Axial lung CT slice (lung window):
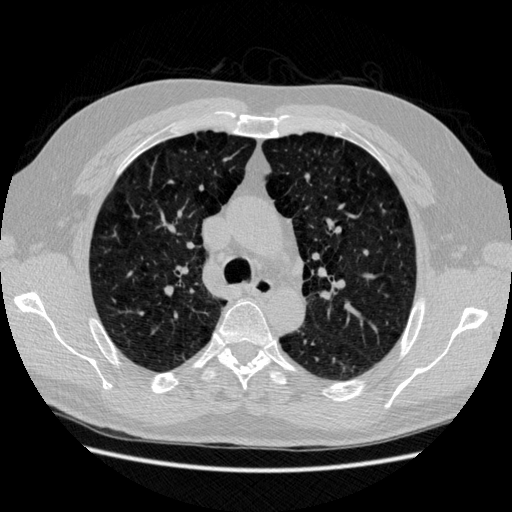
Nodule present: no